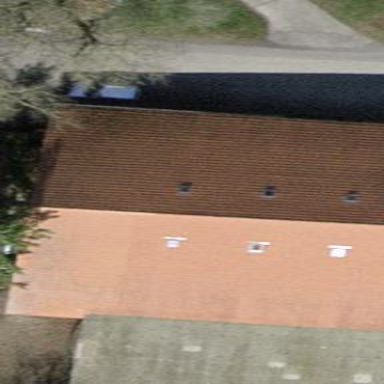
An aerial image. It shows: Gabled roof on farm auxiliary building.